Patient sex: M
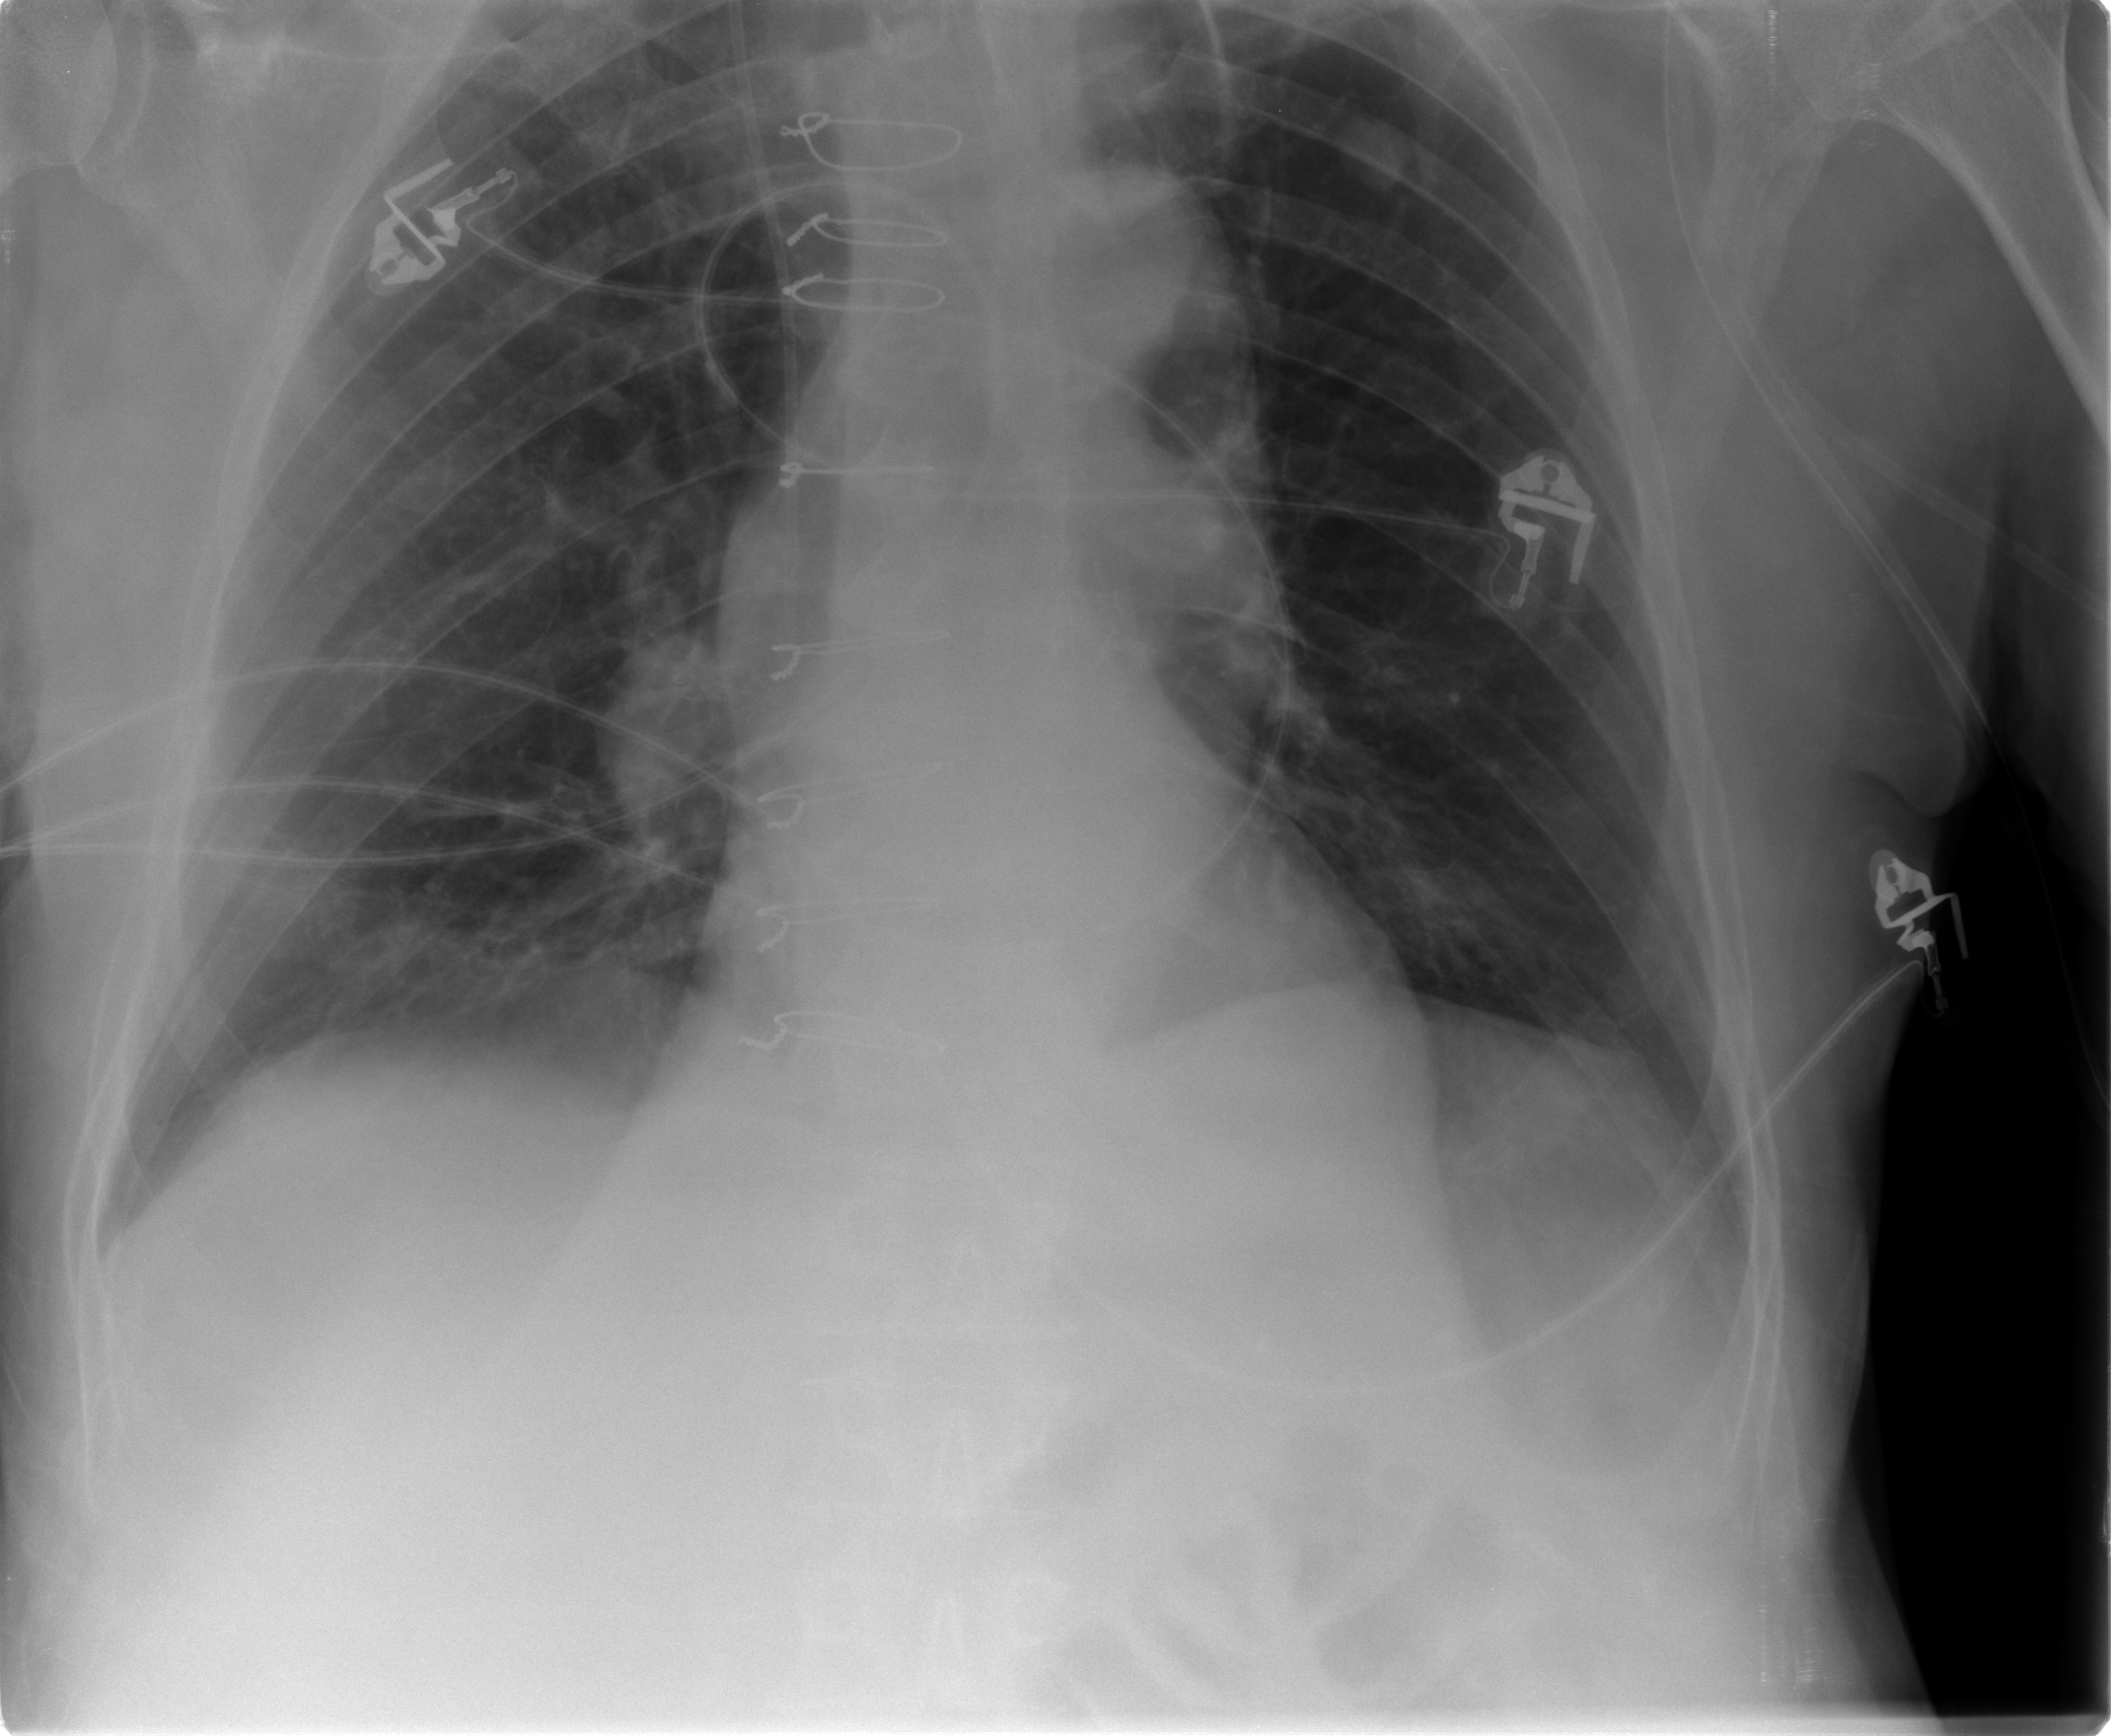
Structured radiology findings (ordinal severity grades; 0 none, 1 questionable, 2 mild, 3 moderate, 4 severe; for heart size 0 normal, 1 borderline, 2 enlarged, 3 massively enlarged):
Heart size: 0
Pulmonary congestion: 0
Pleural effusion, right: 1
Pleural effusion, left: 1
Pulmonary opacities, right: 0
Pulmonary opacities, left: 0
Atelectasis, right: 2
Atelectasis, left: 2